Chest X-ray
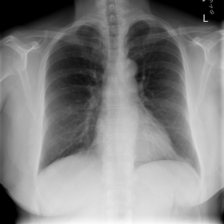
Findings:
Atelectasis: negative
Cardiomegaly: negative
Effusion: negative
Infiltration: negative
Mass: negative
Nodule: negative
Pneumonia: negative
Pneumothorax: negative
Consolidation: negative
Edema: negative
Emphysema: negative
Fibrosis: negative
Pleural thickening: negative
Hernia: negative